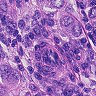
Metastatic tissue present: yes